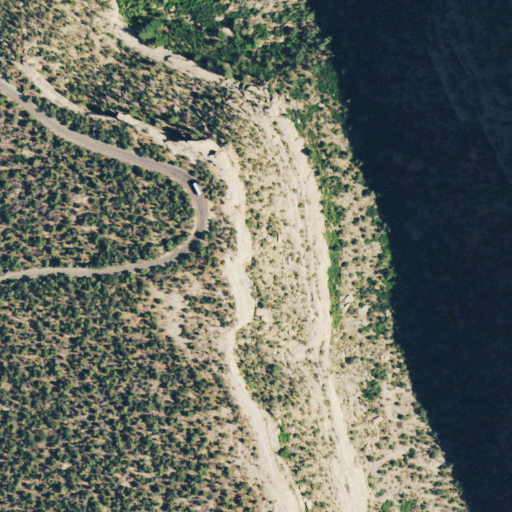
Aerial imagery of cliff(s) in Colorado named Sun Point containing evergreen forest, shrub, open development, and medium intensity development